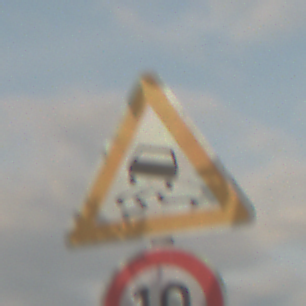
Verkehrszeichen: SchleuderOderRutschgefahr
Zusatzzeichen unten: Geschwindigkeit10
Umgebung: Outdoor, RoadRail
Tageszeit: SunriseSunset
Wetter: PartlyCloudy
Licht: Natural
Jahreszeit: NotSpecified
Kontrast: LowContrast